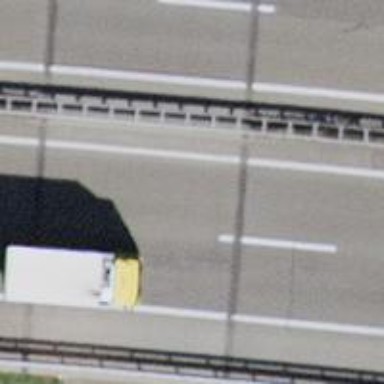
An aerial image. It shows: Asphalt bridge over motorway.